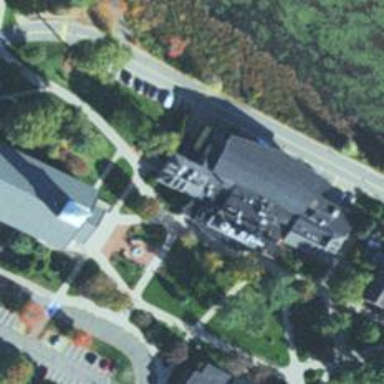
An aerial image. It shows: View of university building.